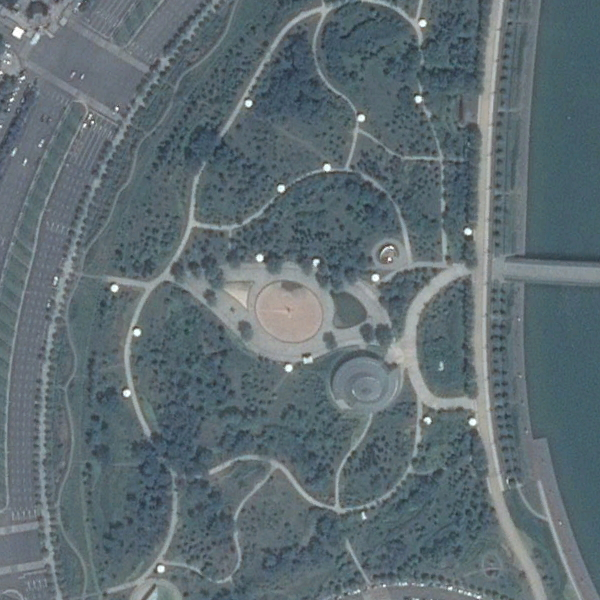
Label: Park